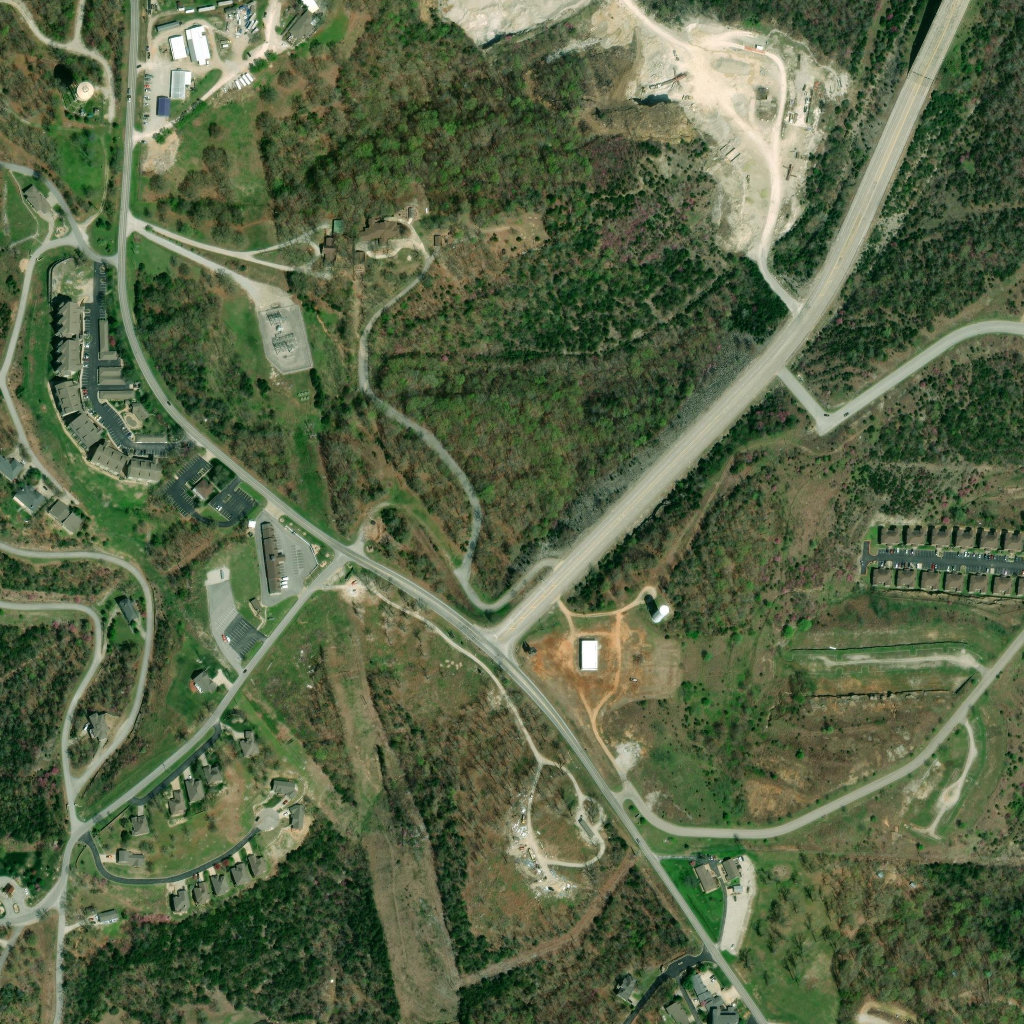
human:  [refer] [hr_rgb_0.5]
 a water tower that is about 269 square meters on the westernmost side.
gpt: <box>[[7, 7, 9, 10, 0]]</box>